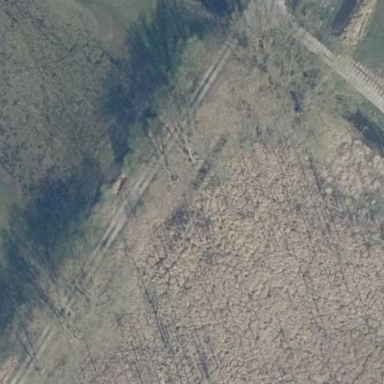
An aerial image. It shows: Patch of scrub vegetation.